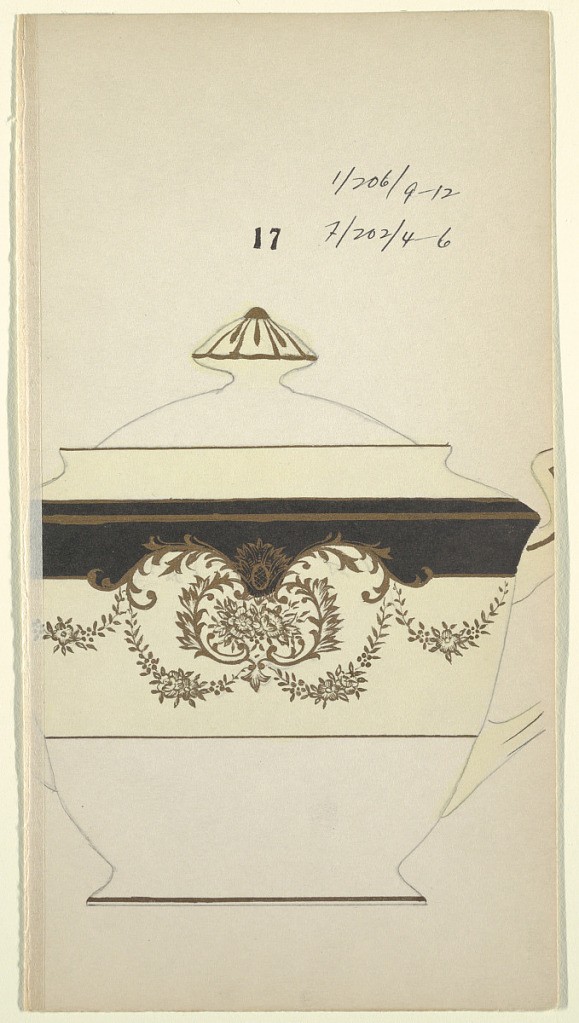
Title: Design for a Sugar Bowl
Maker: Noritake, Japan and New York, New York, USA
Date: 1880–1910
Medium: Brush and black, gold gouache, yellow watercolor, graphite on cream paper
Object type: Drawing
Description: Close-up, cropped design for a sugar bowl with a black and gold rim; at center an area made up of gold scrolls and floral motifs with garlands; pineapple at center.